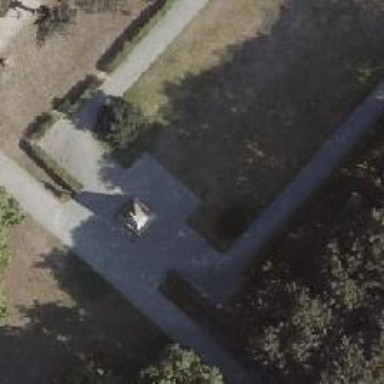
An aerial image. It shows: Memorial featuring statue.